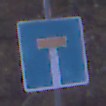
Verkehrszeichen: Sackgasse
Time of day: Night
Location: Outdoor (Suburban)
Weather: PartlyCloudy
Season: NotSpecified
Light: Artificial